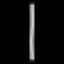
Label: line